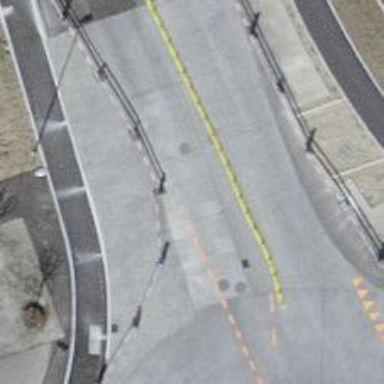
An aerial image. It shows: Uncontrolled road crossing.